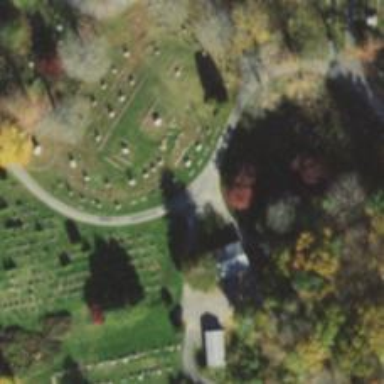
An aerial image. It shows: Cemetery Road is service road.